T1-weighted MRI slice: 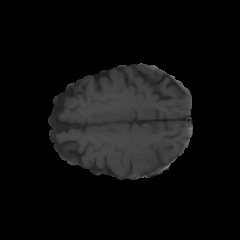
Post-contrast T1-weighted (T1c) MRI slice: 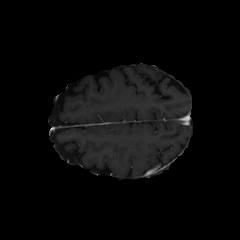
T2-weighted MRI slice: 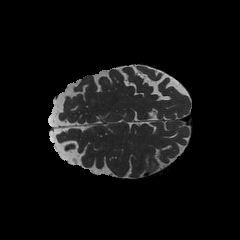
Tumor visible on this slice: yes